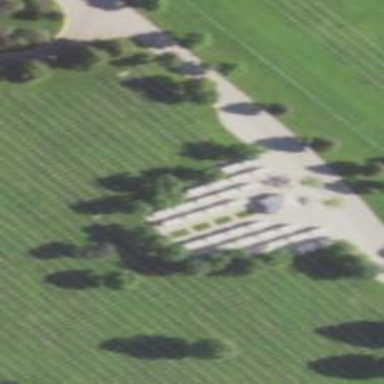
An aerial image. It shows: Columbarium tomb with historic significance.